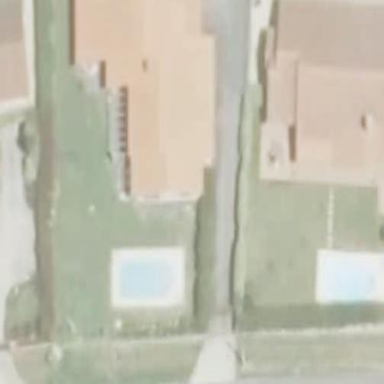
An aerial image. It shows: Simple house.